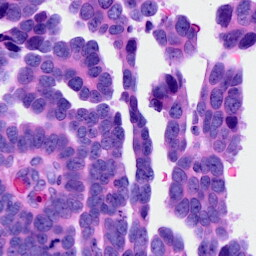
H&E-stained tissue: Ovarian